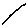
Label: hexagon